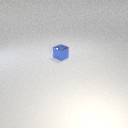
small blue metal cube